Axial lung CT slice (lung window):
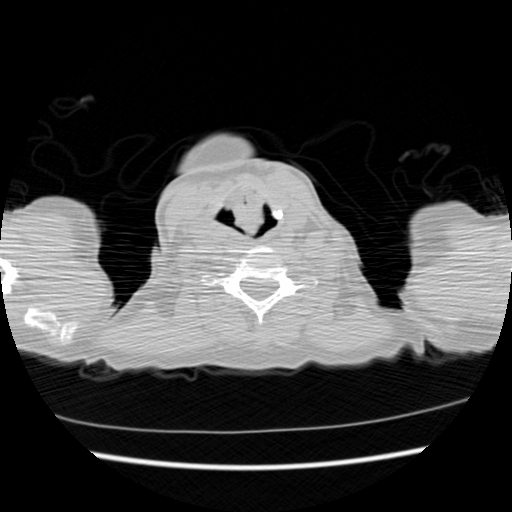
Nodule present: no